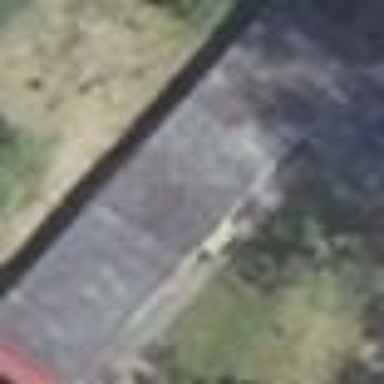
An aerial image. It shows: Shed.